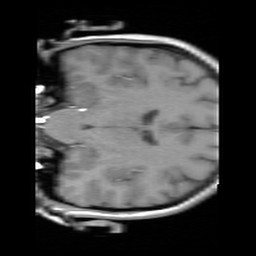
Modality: FLASH
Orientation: coronal
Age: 28
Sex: female
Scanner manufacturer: siemens
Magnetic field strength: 3 T
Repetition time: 0.245 s
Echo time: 0.0026 s